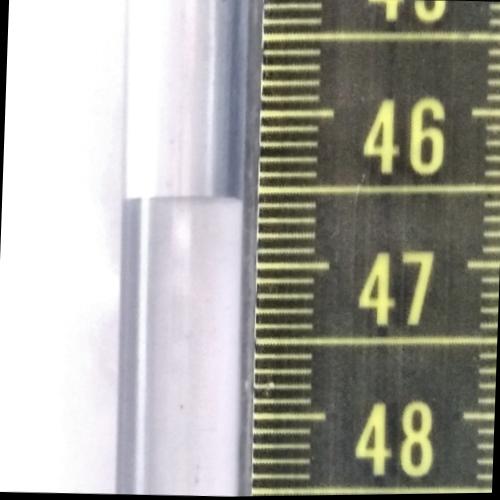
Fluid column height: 46.6 cm